Field crop: maize
Growth stage: 2
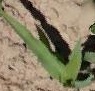
Species: maize